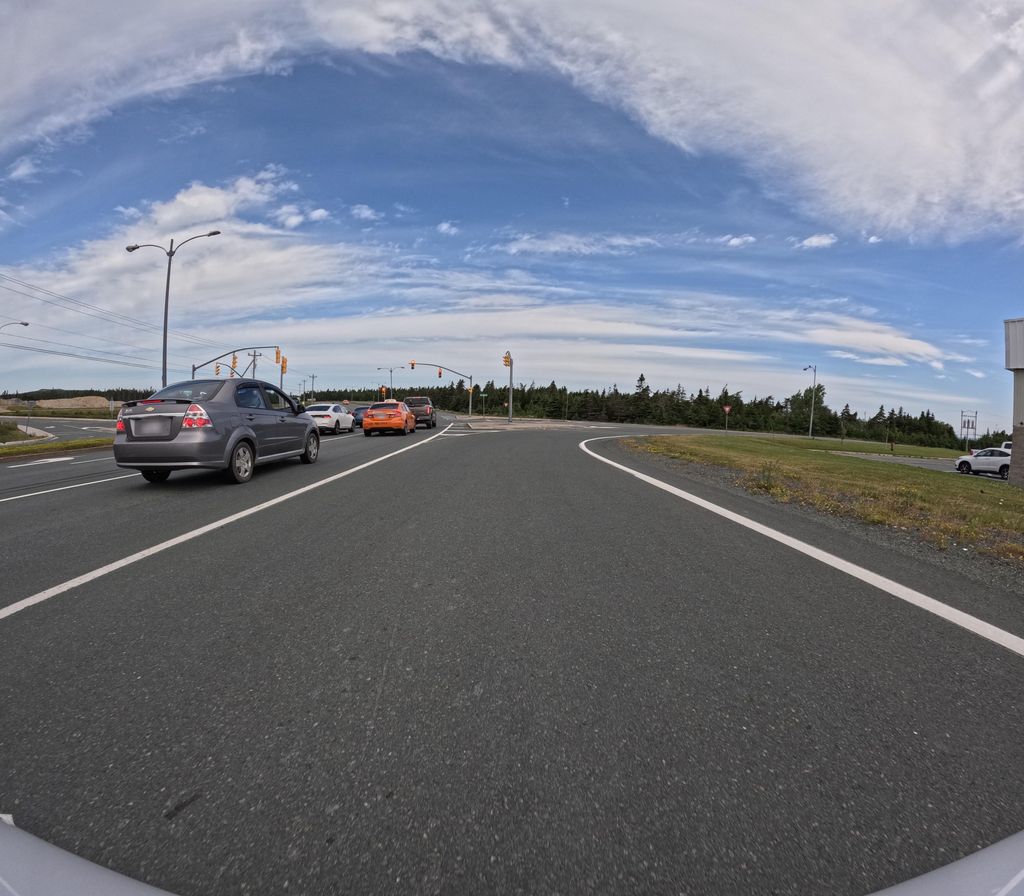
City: st_johns